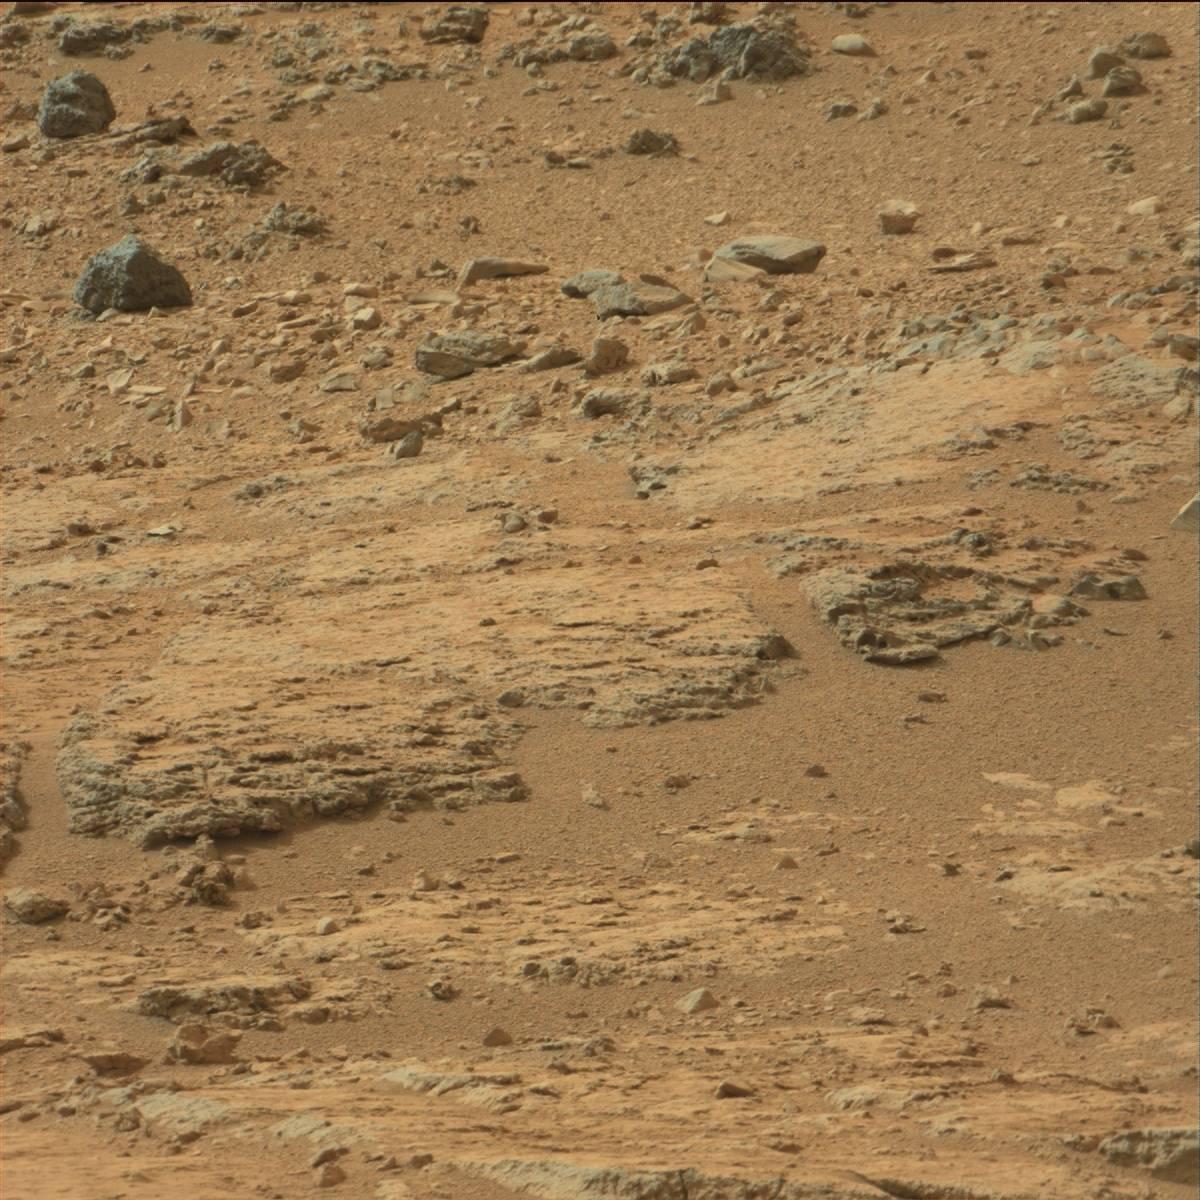
Terrain classes present: Bedrock, Rock, Sand / Soil